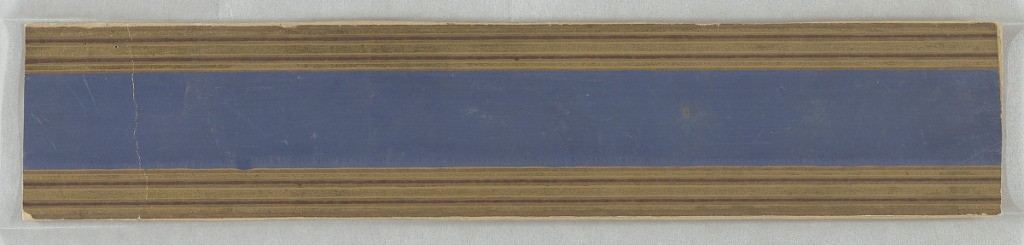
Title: Border
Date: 1850–1900
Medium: Block printed and flocked paper
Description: Printed architectural molding with gild edge bands at top and bottom edges, blue flocked center band.

H# 177 (B)
H# 179 (A)
H# 180 (C)
H# 181 (D)